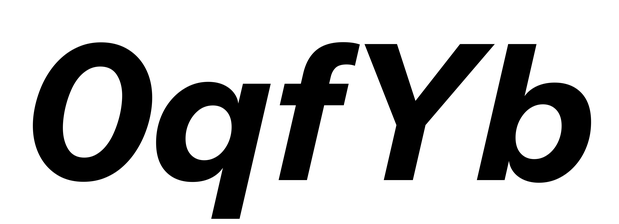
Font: InstrumentSans-Italic_Bold_Italic